Aerial crown-view tile of a tropical tree (Barro Colorado Island, Panama), acquired 20240611:
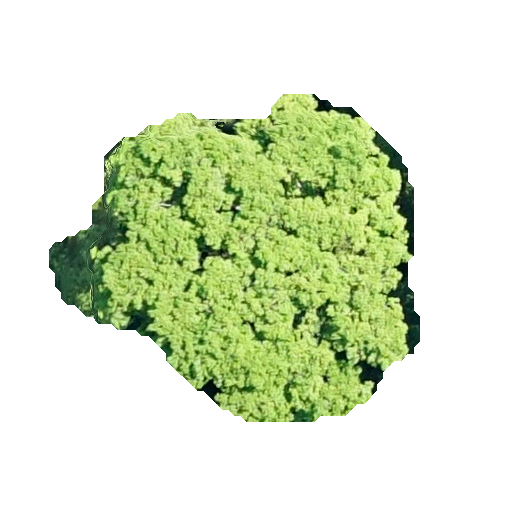
Species: Astronium graveolens
GBIF accepted scientific name: Astronium graveolens
Crown area: 134.015 m²